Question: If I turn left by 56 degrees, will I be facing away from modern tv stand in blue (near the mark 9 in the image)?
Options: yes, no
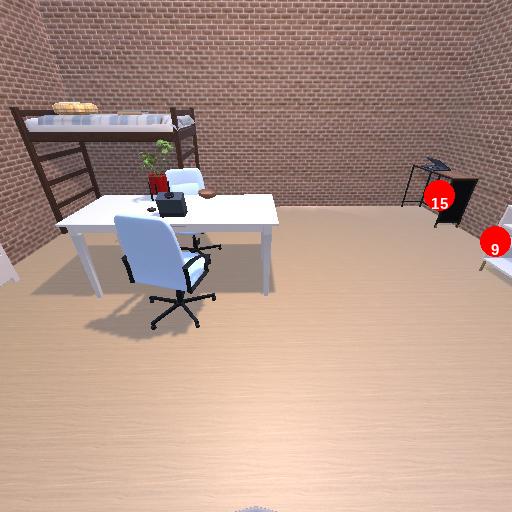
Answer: yes